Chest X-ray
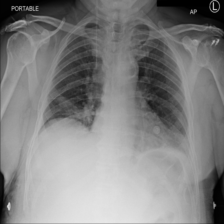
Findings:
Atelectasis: positive
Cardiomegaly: positive
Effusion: negative
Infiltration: negative
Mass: negative
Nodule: negative
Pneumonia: negative
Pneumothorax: negative
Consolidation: negative
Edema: negative
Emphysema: negative
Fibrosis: negative
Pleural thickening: negative
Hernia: negative